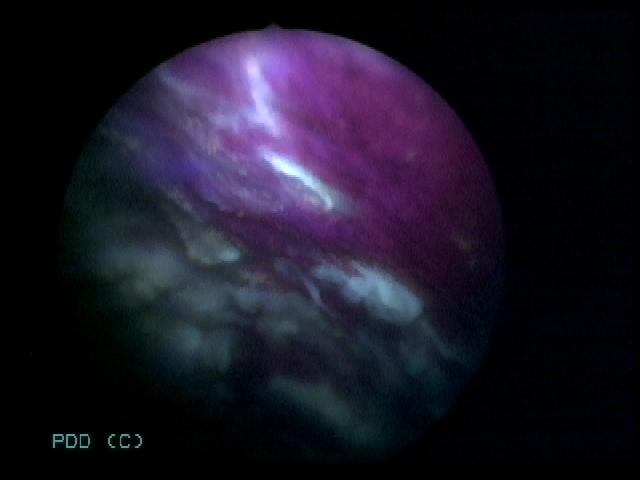
Modality: BLC
Class: Non-malignant
Subclass: InflammationNOS
Lesion: L2
Morphology: Non-papillary
Bladder cancer association: No